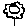
Label: flower